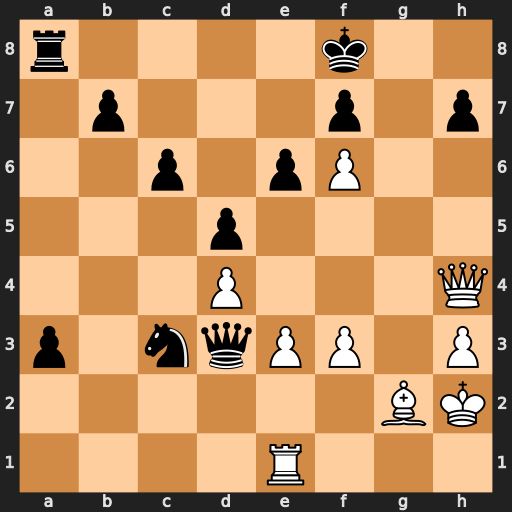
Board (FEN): r4k2/1p3p1p/2p1pP2/3p4/3P3Q/p1nqPP1P/6BK/4R3
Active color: w
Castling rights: -
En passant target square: -
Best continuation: Qh6+ Ke8 Qg7